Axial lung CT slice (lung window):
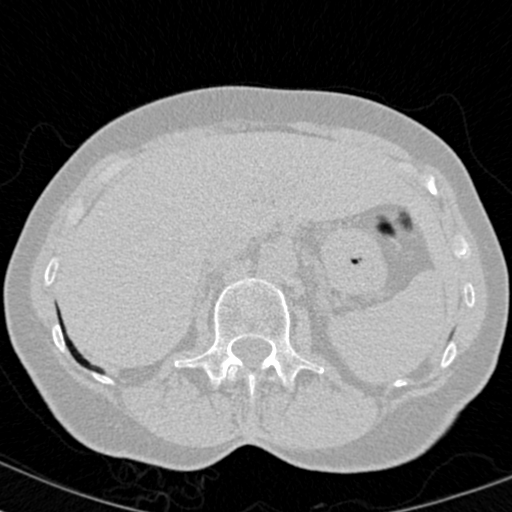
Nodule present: no